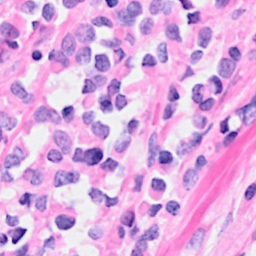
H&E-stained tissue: Breast